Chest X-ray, PA view. Patient: 62 years old, sex F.
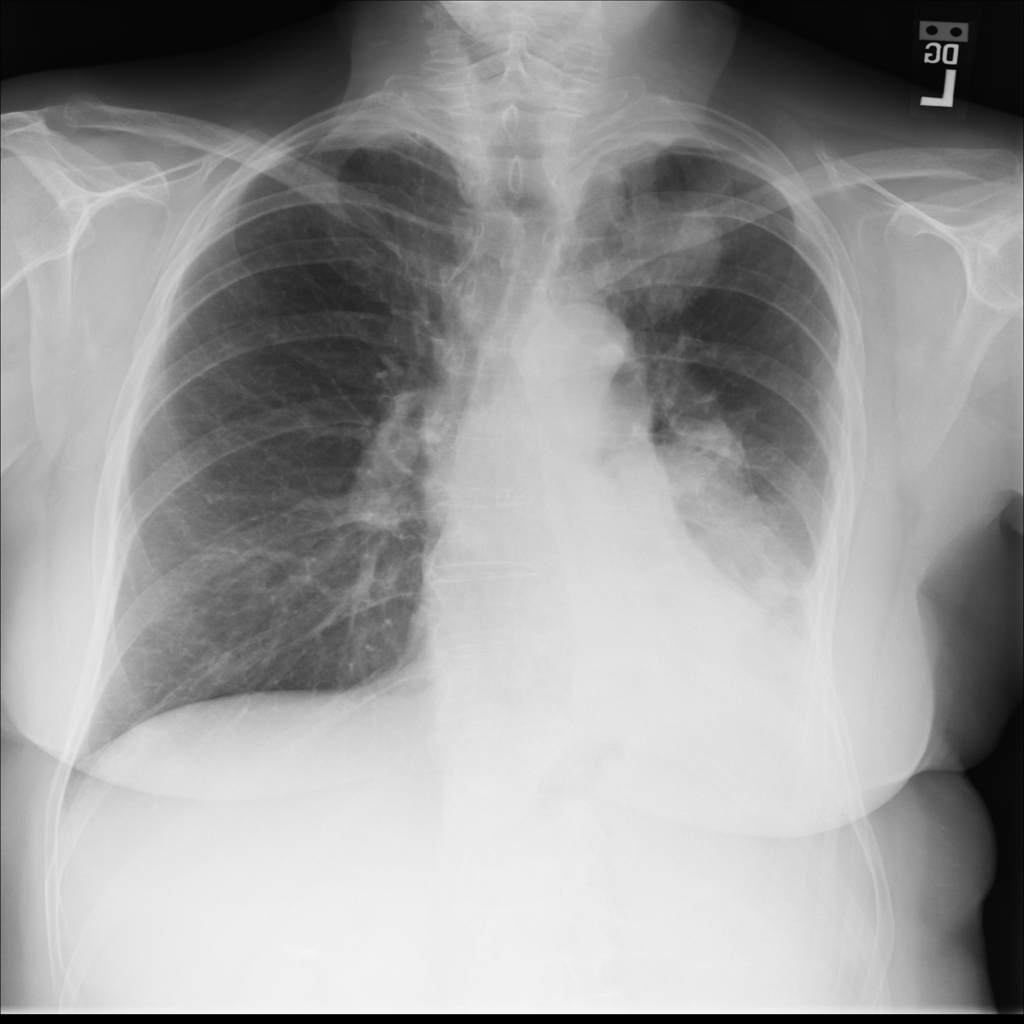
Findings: Consolidation, Mass, Nodule